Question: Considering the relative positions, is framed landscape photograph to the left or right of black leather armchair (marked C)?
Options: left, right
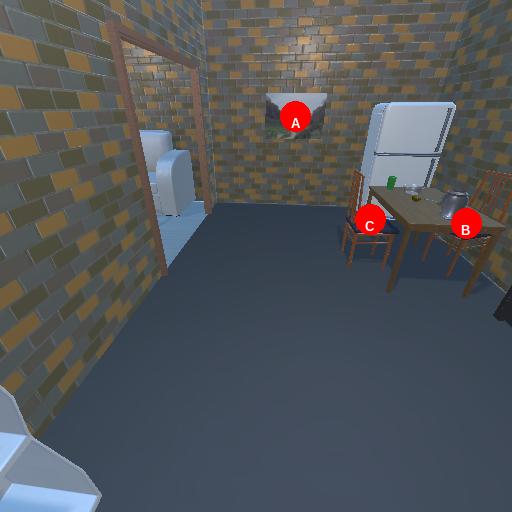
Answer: left